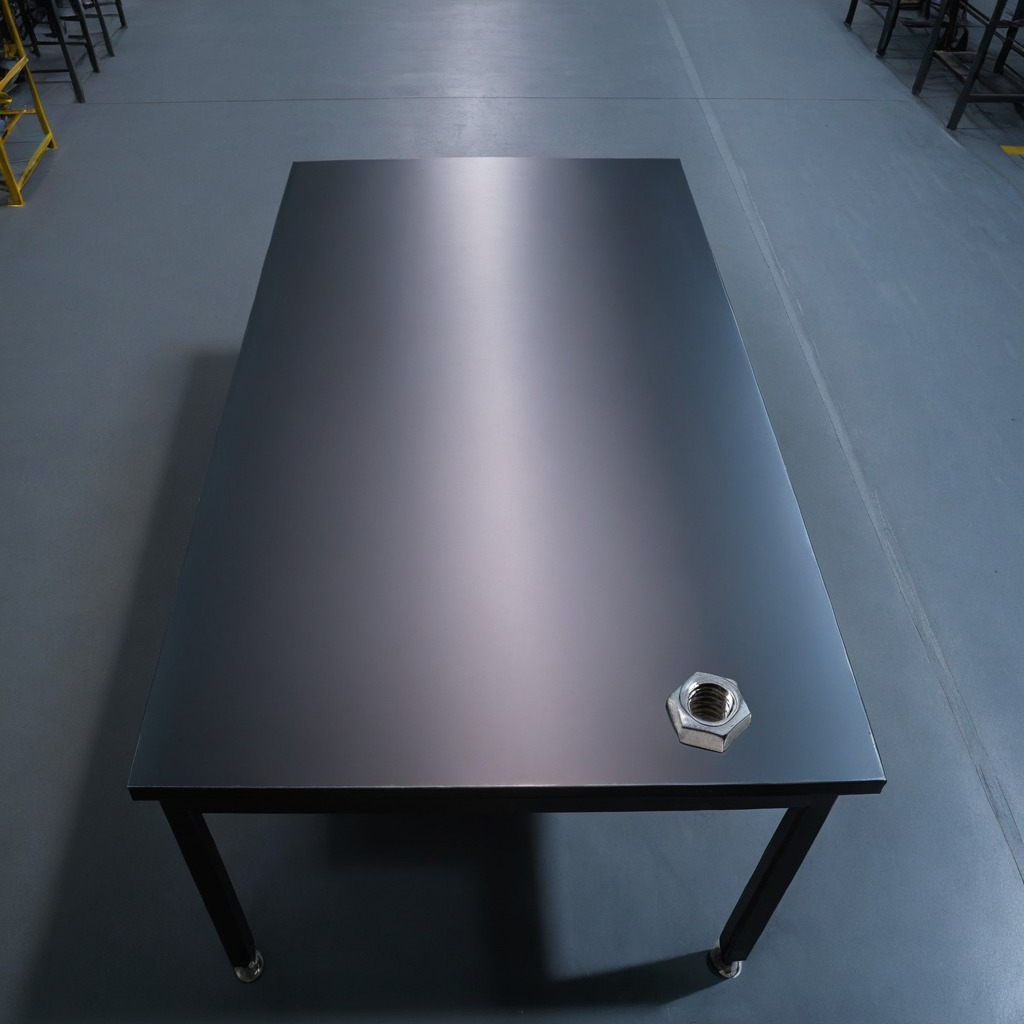
A metal nut lies on a clean empty table in the evening soft directional lighting on the tabletop realistic grain studio-quality clarity centered framing